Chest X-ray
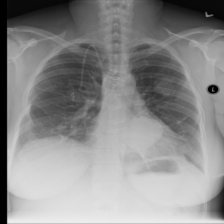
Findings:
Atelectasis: negative
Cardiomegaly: negative
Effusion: negative
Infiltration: negative
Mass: positive
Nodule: negative
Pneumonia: negative
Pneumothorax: negative
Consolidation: negative
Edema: negative
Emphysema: negative
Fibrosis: negative
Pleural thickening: negative
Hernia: negative